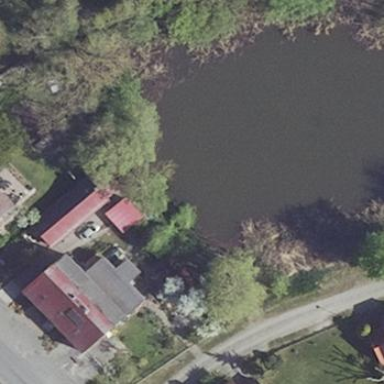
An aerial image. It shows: Serene pond surrounded by nature.